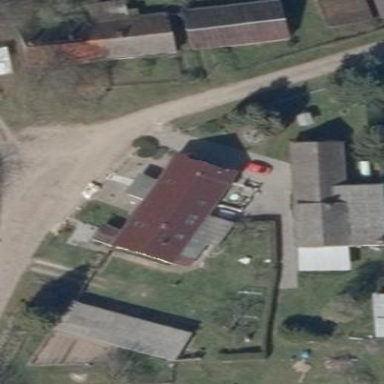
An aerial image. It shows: Detached building.